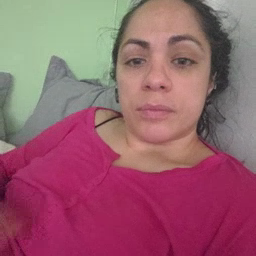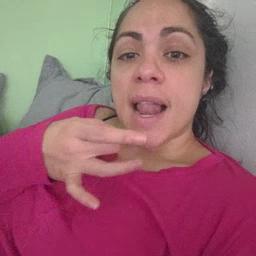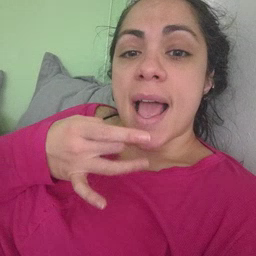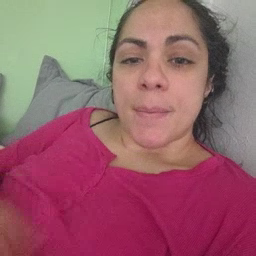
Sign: lamp